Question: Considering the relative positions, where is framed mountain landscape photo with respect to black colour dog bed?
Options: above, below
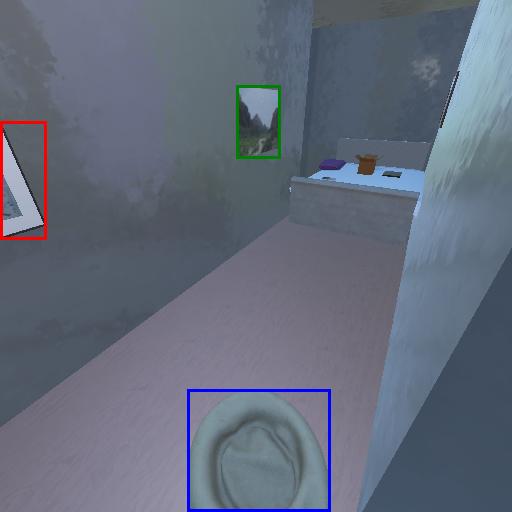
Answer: above